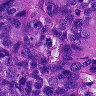
Metastatic tissue present: yes